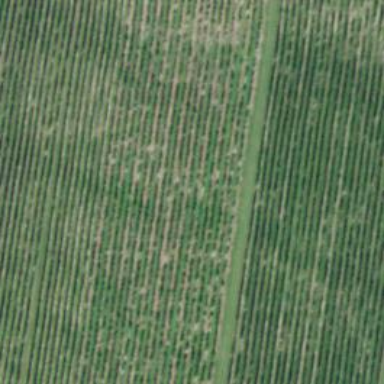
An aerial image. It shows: Vineyard growing grapes.